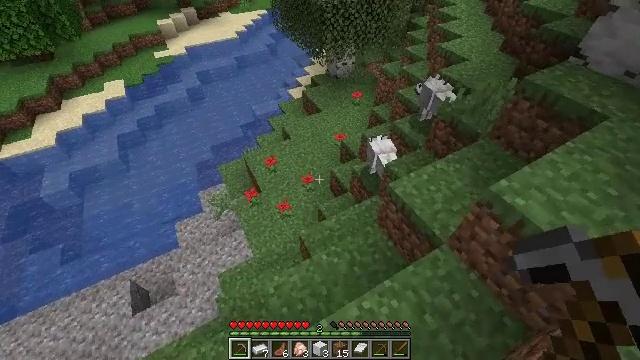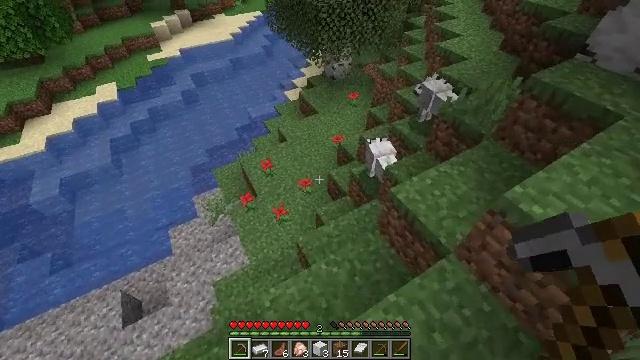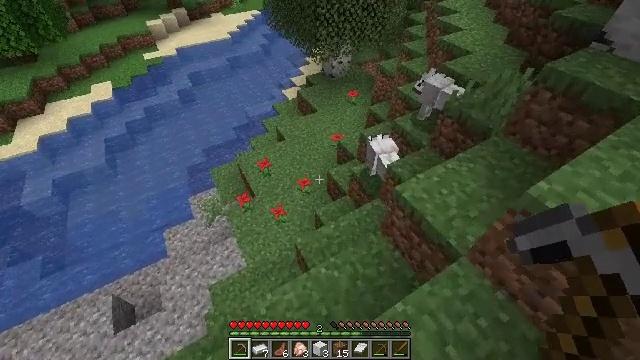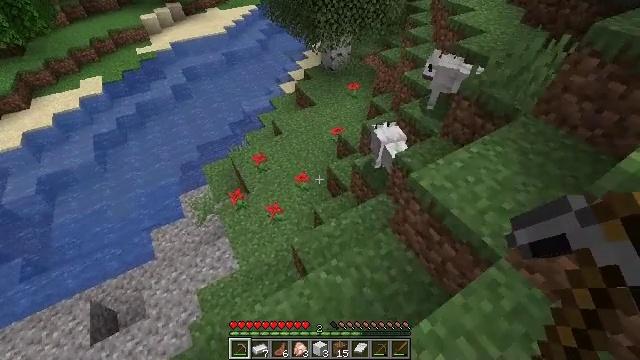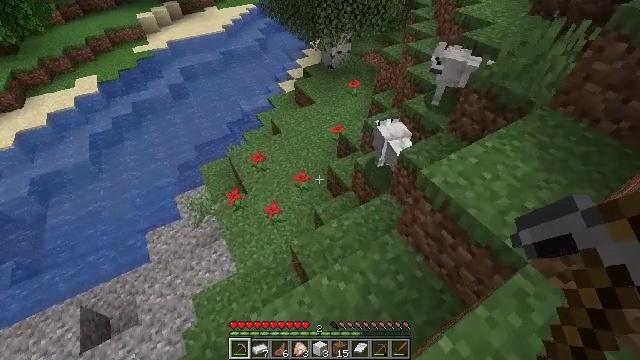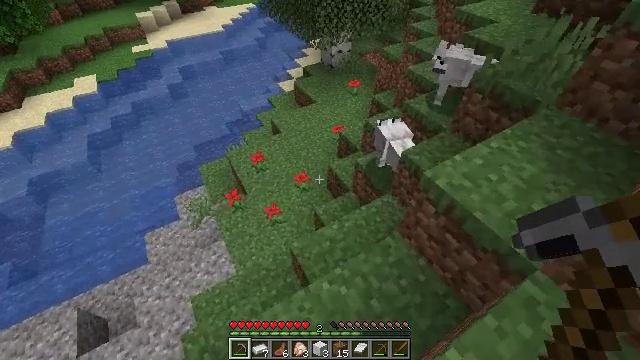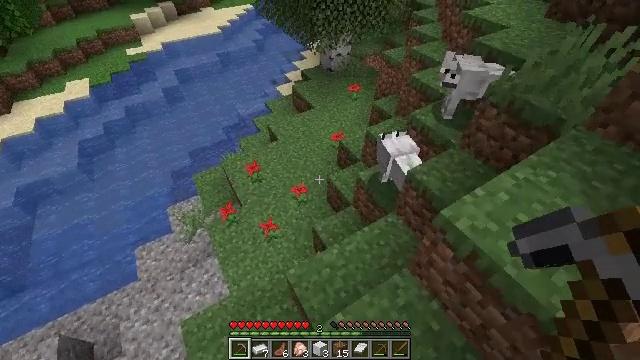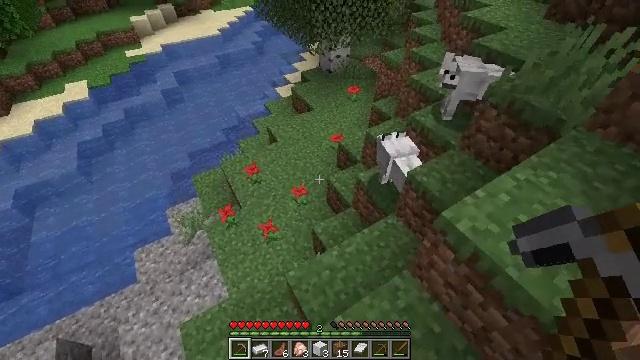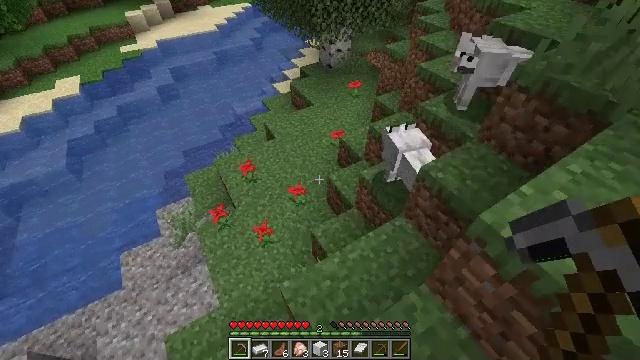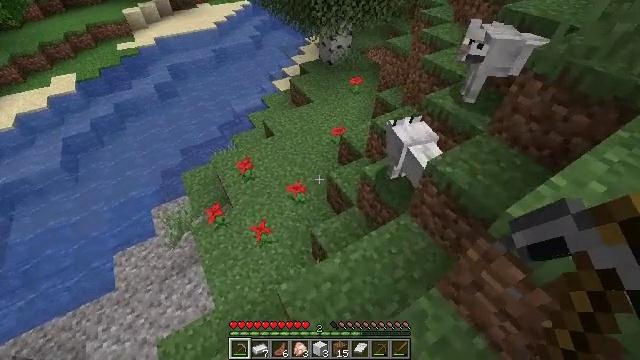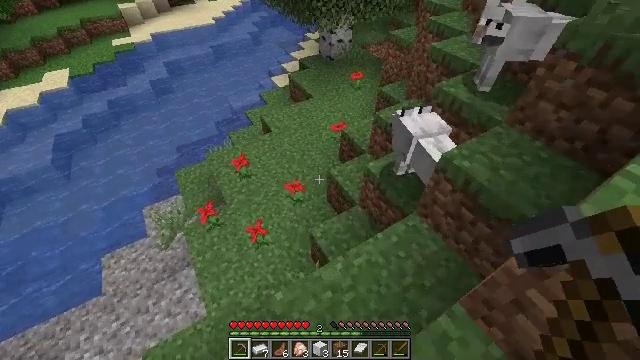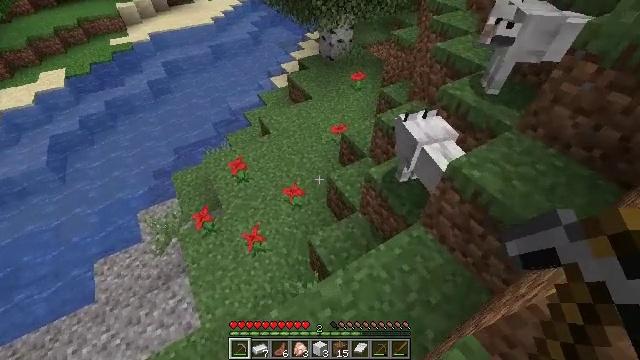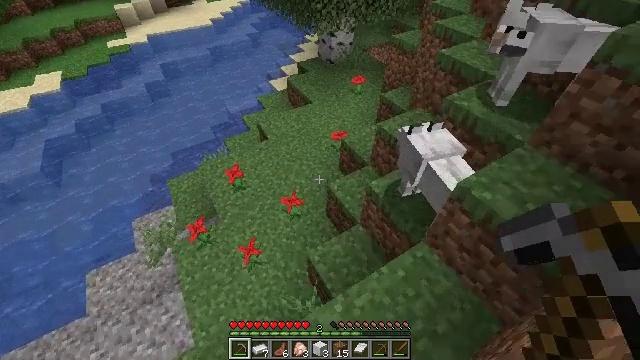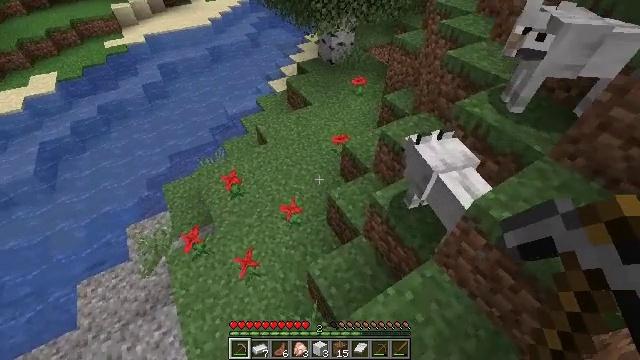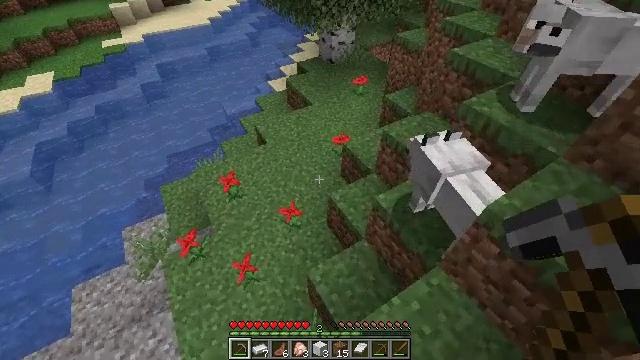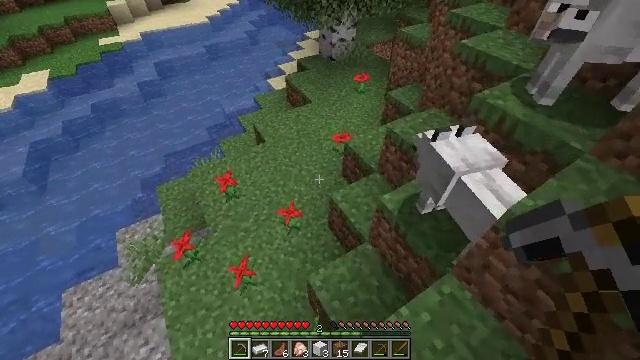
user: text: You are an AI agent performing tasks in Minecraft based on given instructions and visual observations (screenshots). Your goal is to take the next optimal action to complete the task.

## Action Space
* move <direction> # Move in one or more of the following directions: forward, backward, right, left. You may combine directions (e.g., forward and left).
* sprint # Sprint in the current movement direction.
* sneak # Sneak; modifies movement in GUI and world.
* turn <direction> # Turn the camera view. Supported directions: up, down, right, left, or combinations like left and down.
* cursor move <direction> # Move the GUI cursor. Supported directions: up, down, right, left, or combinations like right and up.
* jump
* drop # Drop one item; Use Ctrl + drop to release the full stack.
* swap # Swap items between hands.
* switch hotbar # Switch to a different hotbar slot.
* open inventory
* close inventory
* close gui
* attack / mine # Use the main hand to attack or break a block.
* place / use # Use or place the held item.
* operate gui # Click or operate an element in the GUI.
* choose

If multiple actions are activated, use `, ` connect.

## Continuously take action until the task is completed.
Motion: motion action
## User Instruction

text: Reclaim the chest into your inventory.
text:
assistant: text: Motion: move forward
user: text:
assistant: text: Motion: move forward
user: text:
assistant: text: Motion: move forward
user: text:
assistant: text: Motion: move forward
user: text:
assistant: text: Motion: move forward
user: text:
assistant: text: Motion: move forward
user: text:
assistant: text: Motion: move forward
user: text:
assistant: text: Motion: move forward
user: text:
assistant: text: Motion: move forward
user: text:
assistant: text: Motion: move forward
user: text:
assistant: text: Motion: move forward
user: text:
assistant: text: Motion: move forward
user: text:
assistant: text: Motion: move forward
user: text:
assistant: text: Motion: move forward
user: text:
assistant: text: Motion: move forward
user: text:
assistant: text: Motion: move forward
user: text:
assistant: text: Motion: move forward
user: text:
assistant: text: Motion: move forward
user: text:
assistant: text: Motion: move forward
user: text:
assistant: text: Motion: move forward
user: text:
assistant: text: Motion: move forward
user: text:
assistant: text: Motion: move forward
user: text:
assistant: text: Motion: move forward
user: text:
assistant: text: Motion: move forward
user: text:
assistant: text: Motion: move forward
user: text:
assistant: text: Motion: move forward
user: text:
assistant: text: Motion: move forward
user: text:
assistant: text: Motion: move forward
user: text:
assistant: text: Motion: move forward
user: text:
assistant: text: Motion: move forward